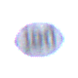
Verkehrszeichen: EndeGeschwindigkeit100
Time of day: SunriseSunset
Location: Outdoor (Suburban)
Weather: Clear
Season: NotSpecified
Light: Natural